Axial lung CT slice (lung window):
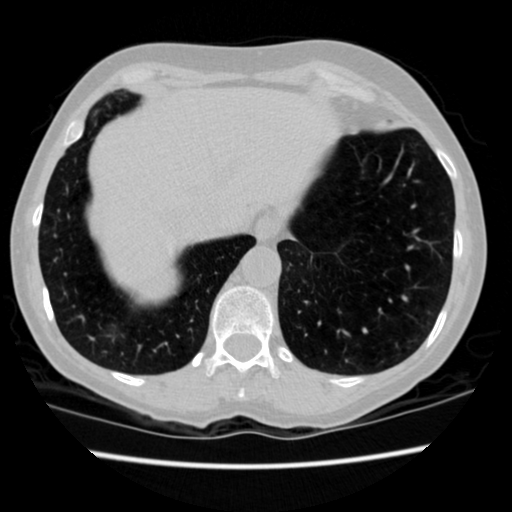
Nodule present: no